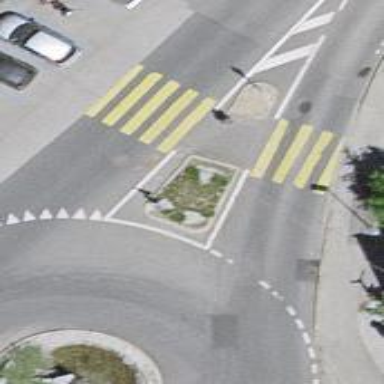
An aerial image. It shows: Marked zebra crossing with pedestrian island.